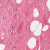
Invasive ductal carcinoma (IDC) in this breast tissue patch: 0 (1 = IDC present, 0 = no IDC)